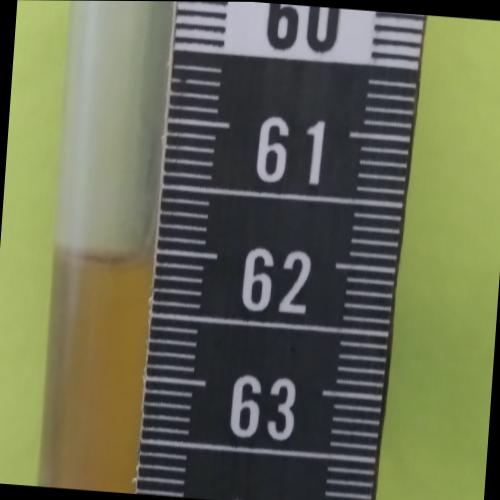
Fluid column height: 62.1 cm